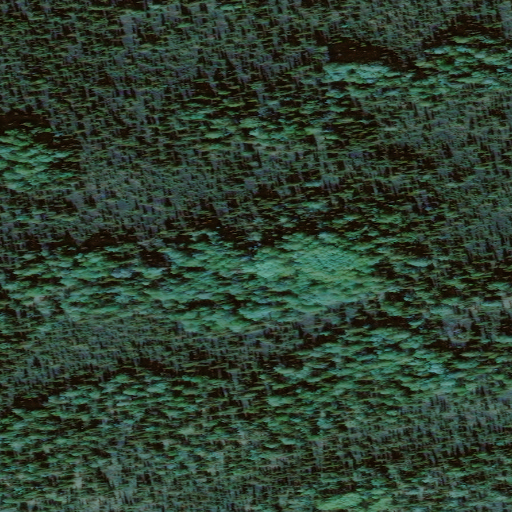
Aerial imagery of mountain in Alaska named Stony Dome containing only unknown